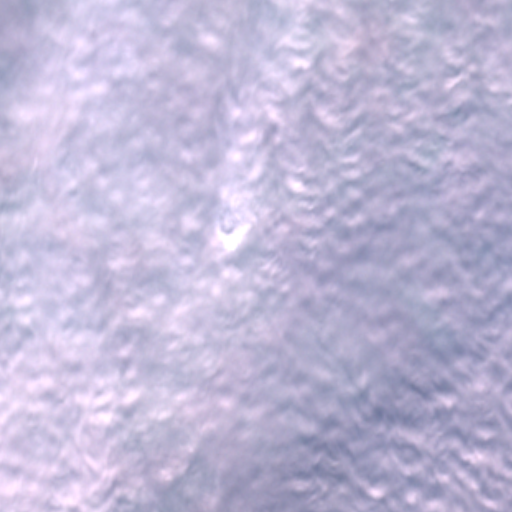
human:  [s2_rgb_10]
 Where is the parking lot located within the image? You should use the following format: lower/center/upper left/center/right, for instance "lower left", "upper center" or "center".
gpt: The parking lot is located in the upper center of the image.
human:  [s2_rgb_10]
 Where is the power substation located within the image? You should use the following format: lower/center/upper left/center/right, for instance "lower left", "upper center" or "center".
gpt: The power substation is located in the upper center of the image.
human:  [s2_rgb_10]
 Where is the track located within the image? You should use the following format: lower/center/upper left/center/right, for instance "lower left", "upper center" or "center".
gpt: The track is located in the center of the image.
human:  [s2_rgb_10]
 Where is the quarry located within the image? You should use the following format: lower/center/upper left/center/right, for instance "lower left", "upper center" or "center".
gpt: There is no quarry in the image.